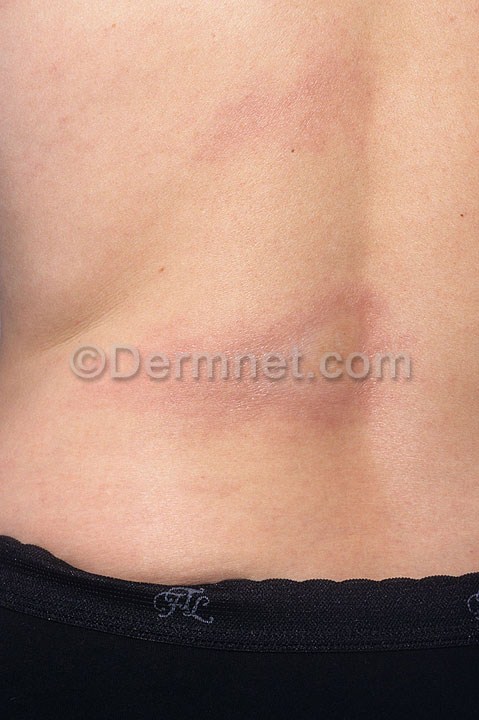
Disease: Lupus and other Connective Tissue diseases